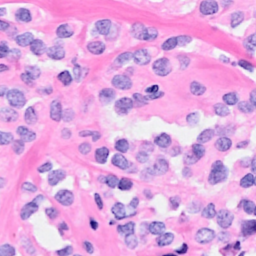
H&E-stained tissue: Breast